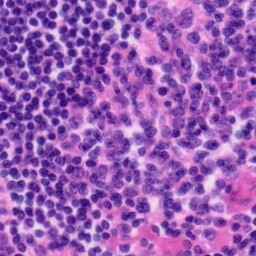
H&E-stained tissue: Tonsil